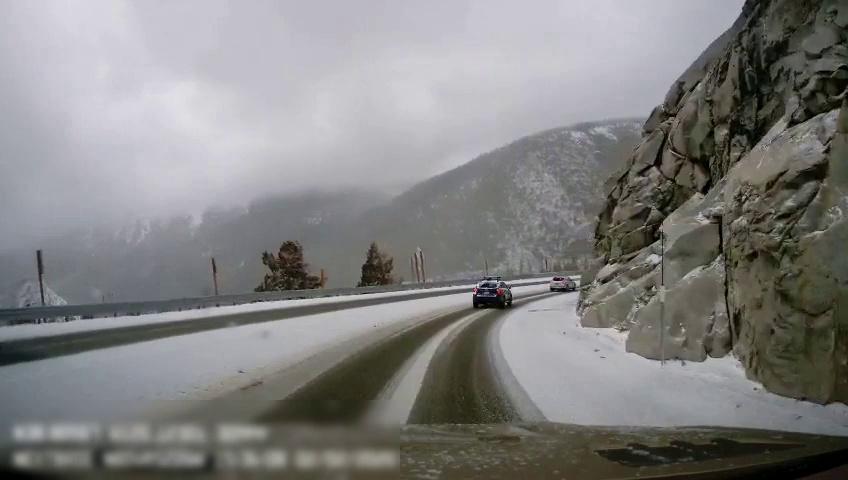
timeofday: Day
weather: Snowy
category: Drivable Space
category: Vehicles | Car
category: Vehicles | Car
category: Traffic | Signs